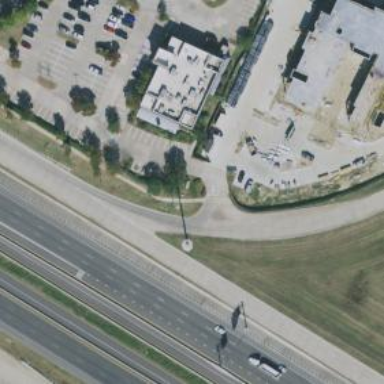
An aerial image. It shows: Secondary link road.